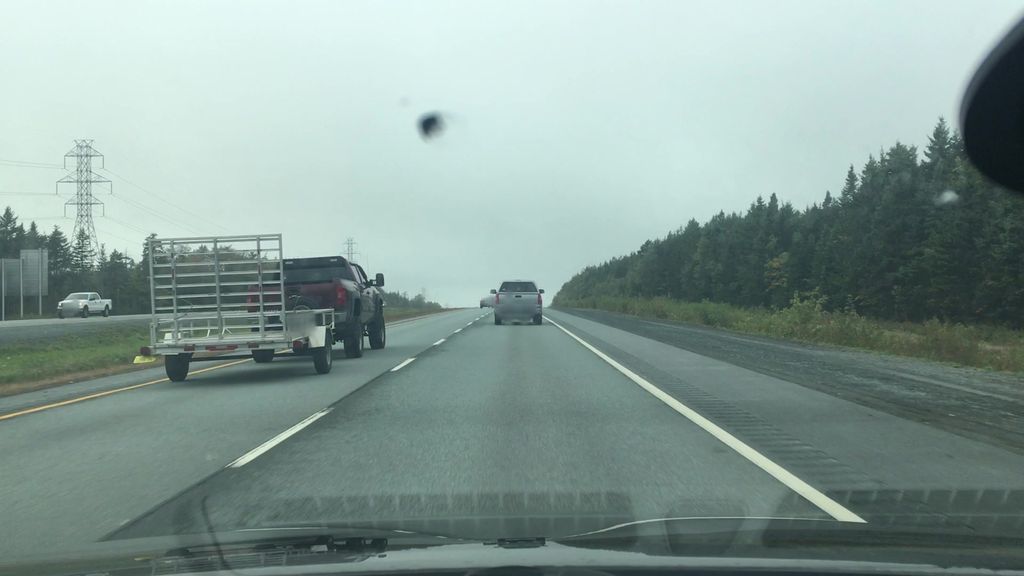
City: halifax